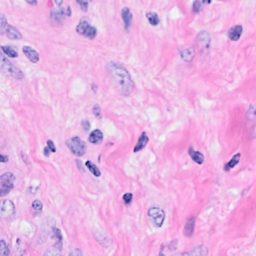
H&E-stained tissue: Breast